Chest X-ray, PA view. Patient: 22 years old, sex F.
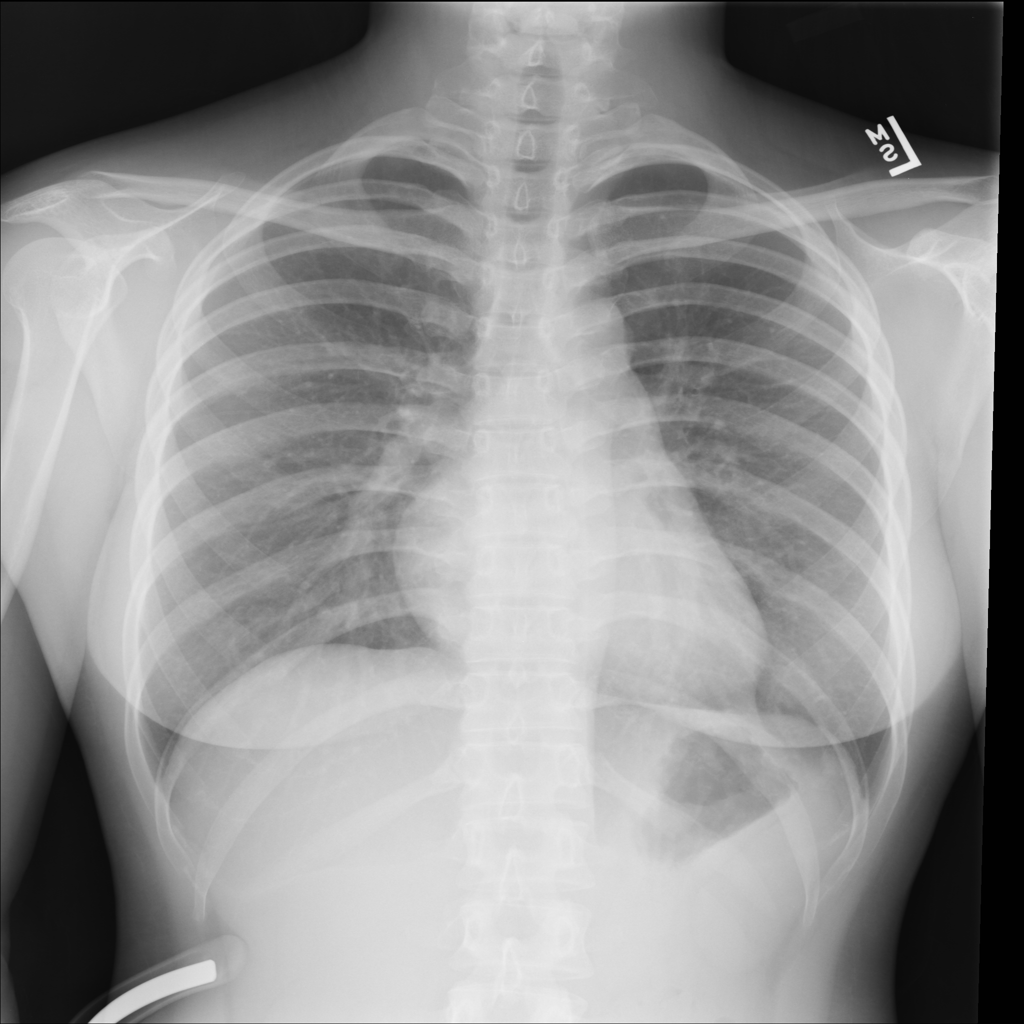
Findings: No Finding